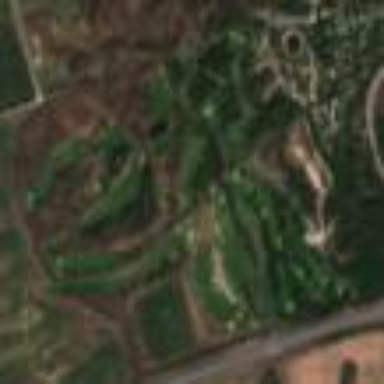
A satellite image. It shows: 18-hole golf course situated within leisure land.